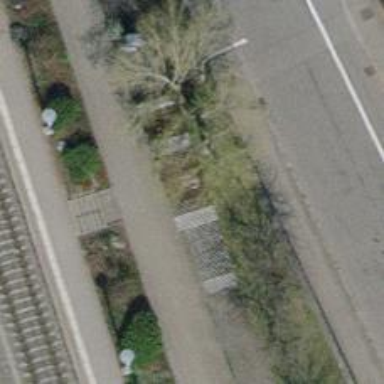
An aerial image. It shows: Bicycle parking facility.